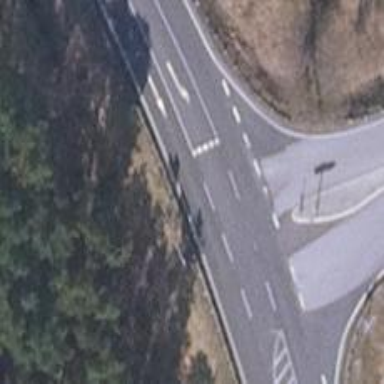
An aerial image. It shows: Secondary road with asphalt surface.